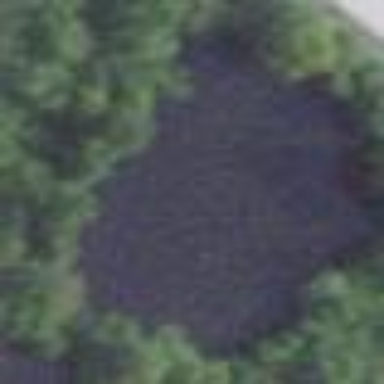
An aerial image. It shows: Pond surrounded by natural water.